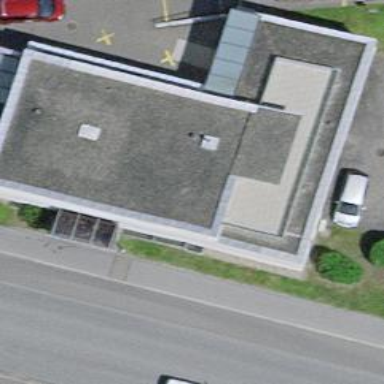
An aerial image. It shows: Post office.